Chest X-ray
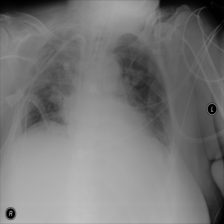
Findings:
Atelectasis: negative
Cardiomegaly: negative
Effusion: negative
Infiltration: negative
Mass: negative
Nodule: negative
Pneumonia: negative
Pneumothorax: negative
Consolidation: negative
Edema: negative
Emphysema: negative
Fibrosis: negative
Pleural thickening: negative
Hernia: negative